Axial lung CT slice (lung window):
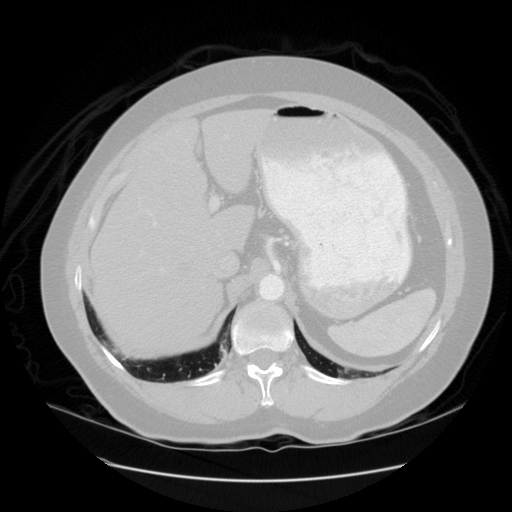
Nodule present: no